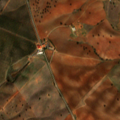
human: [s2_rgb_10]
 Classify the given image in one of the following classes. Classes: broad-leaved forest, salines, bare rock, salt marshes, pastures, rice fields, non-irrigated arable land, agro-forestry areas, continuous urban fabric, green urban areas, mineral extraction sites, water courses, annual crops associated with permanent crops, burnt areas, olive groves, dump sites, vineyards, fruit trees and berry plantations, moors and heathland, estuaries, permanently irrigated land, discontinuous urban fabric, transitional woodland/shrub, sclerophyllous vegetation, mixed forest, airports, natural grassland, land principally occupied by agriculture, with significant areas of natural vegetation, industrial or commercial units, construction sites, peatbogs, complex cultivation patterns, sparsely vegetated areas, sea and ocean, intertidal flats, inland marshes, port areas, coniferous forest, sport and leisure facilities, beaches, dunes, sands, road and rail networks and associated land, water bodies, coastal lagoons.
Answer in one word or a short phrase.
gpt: non-irrigated arable land, olive groves, agro-forestry areas